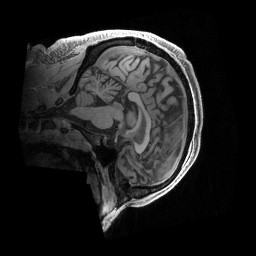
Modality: T1w
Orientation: sagittal
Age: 51
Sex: male
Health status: ill
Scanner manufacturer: siemens
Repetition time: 2.4 s
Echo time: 0.00231 s